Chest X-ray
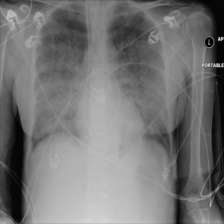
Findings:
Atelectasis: negative
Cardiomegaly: negative
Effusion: negative
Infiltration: negative
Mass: negative
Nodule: negative
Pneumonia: negative
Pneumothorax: negative
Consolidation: negative
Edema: positive
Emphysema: negative
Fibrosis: negative
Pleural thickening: positive
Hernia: negative